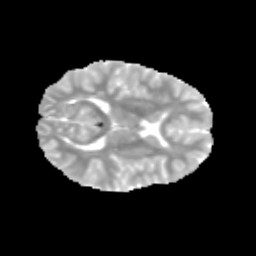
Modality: MD
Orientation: axial
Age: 12
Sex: female
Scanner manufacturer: siemens
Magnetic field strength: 3 T
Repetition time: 3.8 s
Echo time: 0.07 s